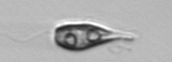
Label: Euglena